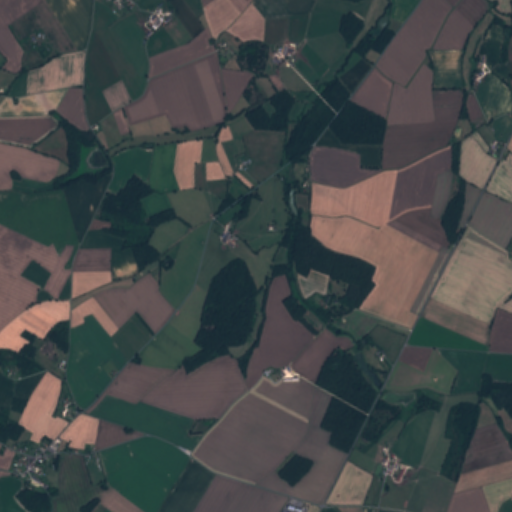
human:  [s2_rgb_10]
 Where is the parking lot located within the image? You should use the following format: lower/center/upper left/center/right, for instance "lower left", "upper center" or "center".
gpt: The parking lot is located in the lower left of the image.
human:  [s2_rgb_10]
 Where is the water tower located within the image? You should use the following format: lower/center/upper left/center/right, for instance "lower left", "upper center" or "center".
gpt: The water tower is located in the lower left of the image.
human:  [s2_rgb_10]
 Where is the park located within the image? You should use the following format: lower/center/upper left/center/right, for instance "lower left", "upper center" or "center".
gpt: There is no park in the image.